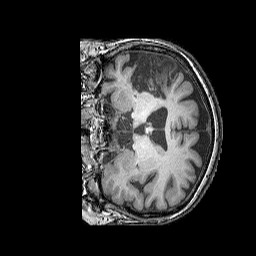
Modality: T1w
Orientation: coronal
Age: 65
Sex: female
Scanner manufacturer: siemens
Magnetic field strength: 3 T
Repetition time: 2.25 s
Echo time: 0.00415 s